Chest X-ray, PA view. Patient: 54 years old, sex M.
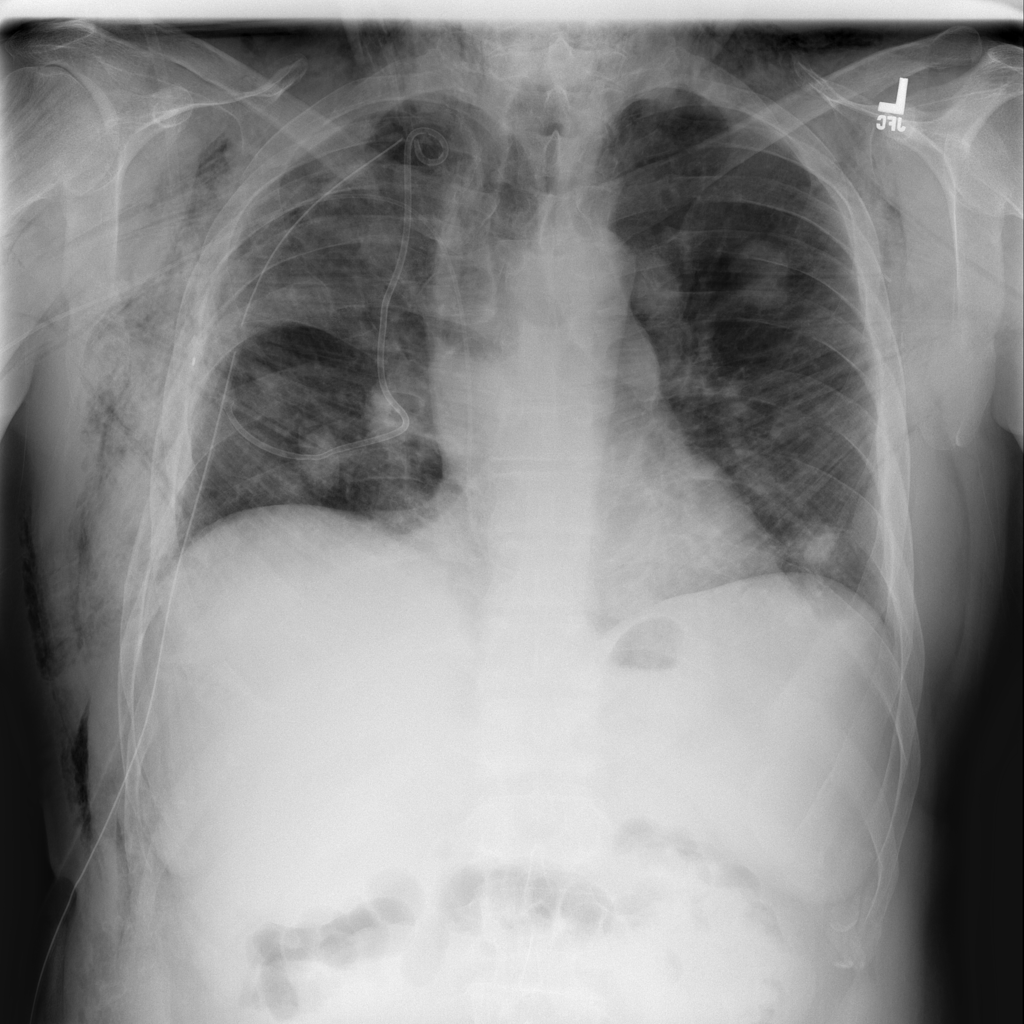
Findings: Emphysema, Mass